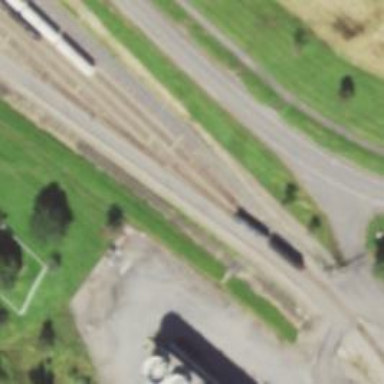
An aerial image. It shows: Railway yard used for servicing trains.